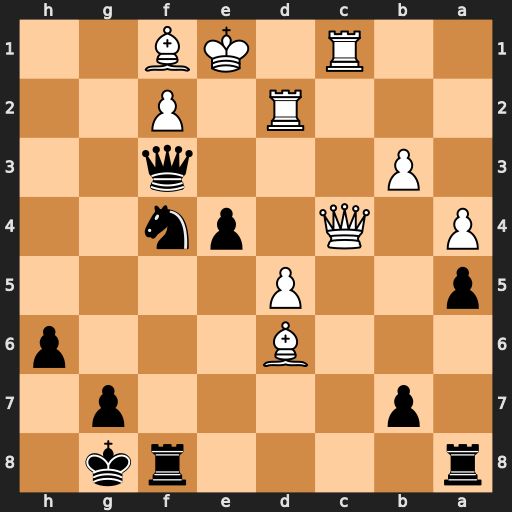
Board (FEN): r4rk1/1p4p1/3B3p/p2P4/P1Q1pn2/1P3q2/3R1P2/2R1KB2
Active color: b
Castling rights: -
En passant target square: -
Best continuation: Nd3+ Bxd3 exd3 Rxd3 Rae8+